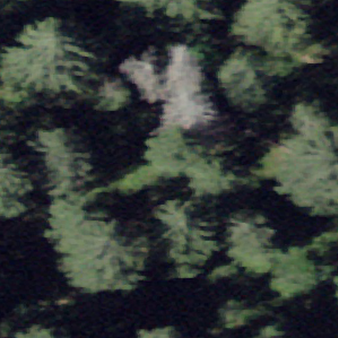
Label: other